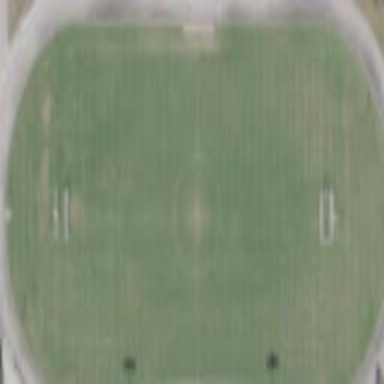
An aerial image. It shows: American football pitch with grass surface.